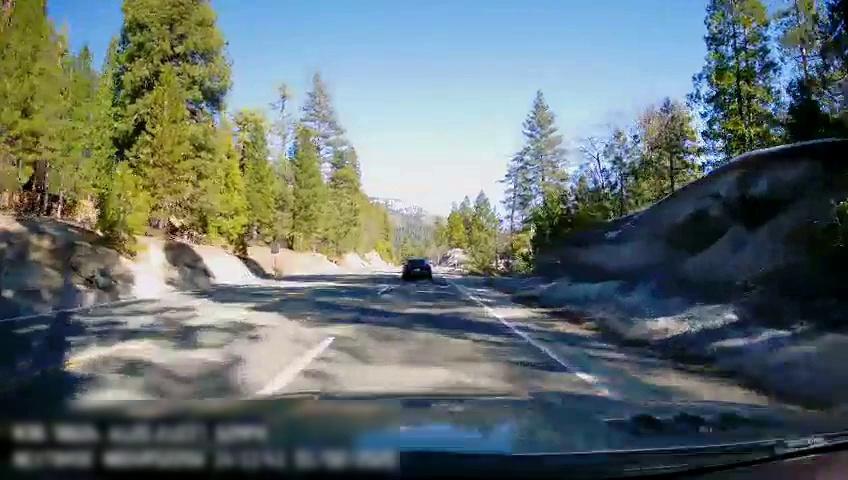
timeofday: Day
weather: Sunny
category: Drivable Space
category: Vehicles | Car
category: Lanes | Opposite Lane
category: Lanes | Current Lane
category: Lanes | Current Lane
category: Lanes | Opposite Lane
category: Lanes | Current Lane